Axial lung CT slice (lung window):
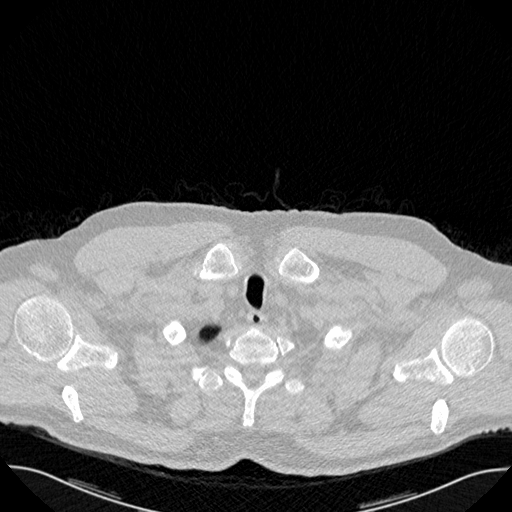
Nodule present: no